Aerial crown-view tile of a tropical tree (Barro Colorado Island, Panama), acquired 20240918:
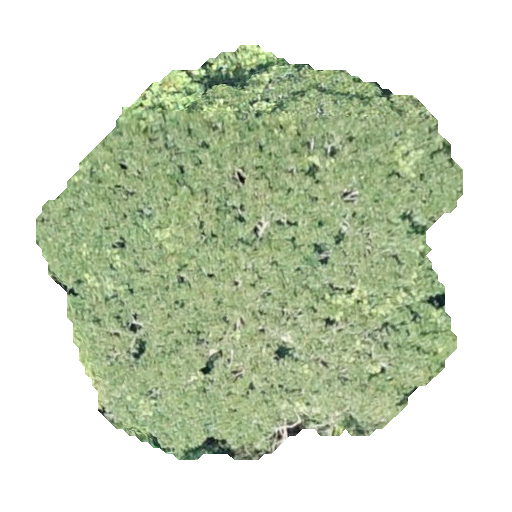
Species: Dipteryx oleifera
GBIF accepted scientific name: Dipteryx oleifera
Crown area: 203.191 m²